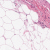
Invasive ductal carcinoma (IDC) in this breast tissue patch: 0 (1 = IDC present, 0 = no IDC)